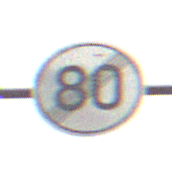
Verkehrszeichen: EndeGeschwindigkeit80
Umgebung: Outdoor, Nature
Tageszeit: MorningAfternoon
Wetter: Overcast
Licht: Natural
Jahreszeit: NotSpecified
Kontrast: LowContrast